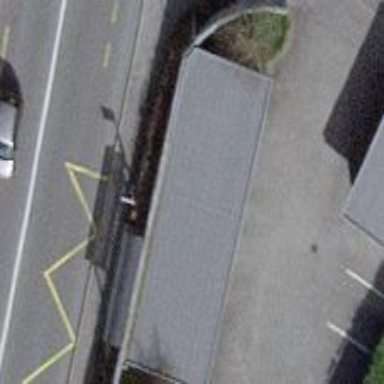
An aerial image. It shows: View of roof of building.